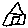
Label: house